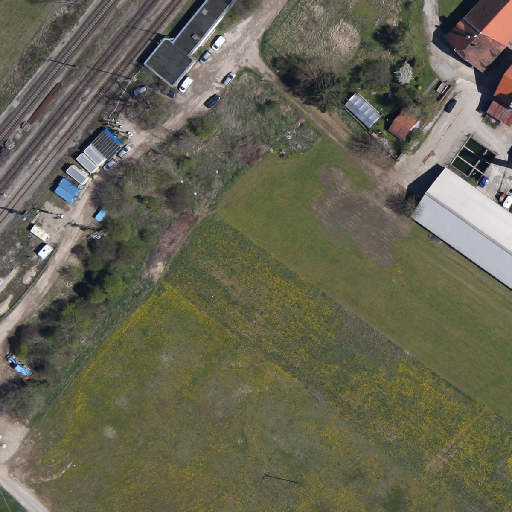
Referring expression: trailer